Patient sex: F
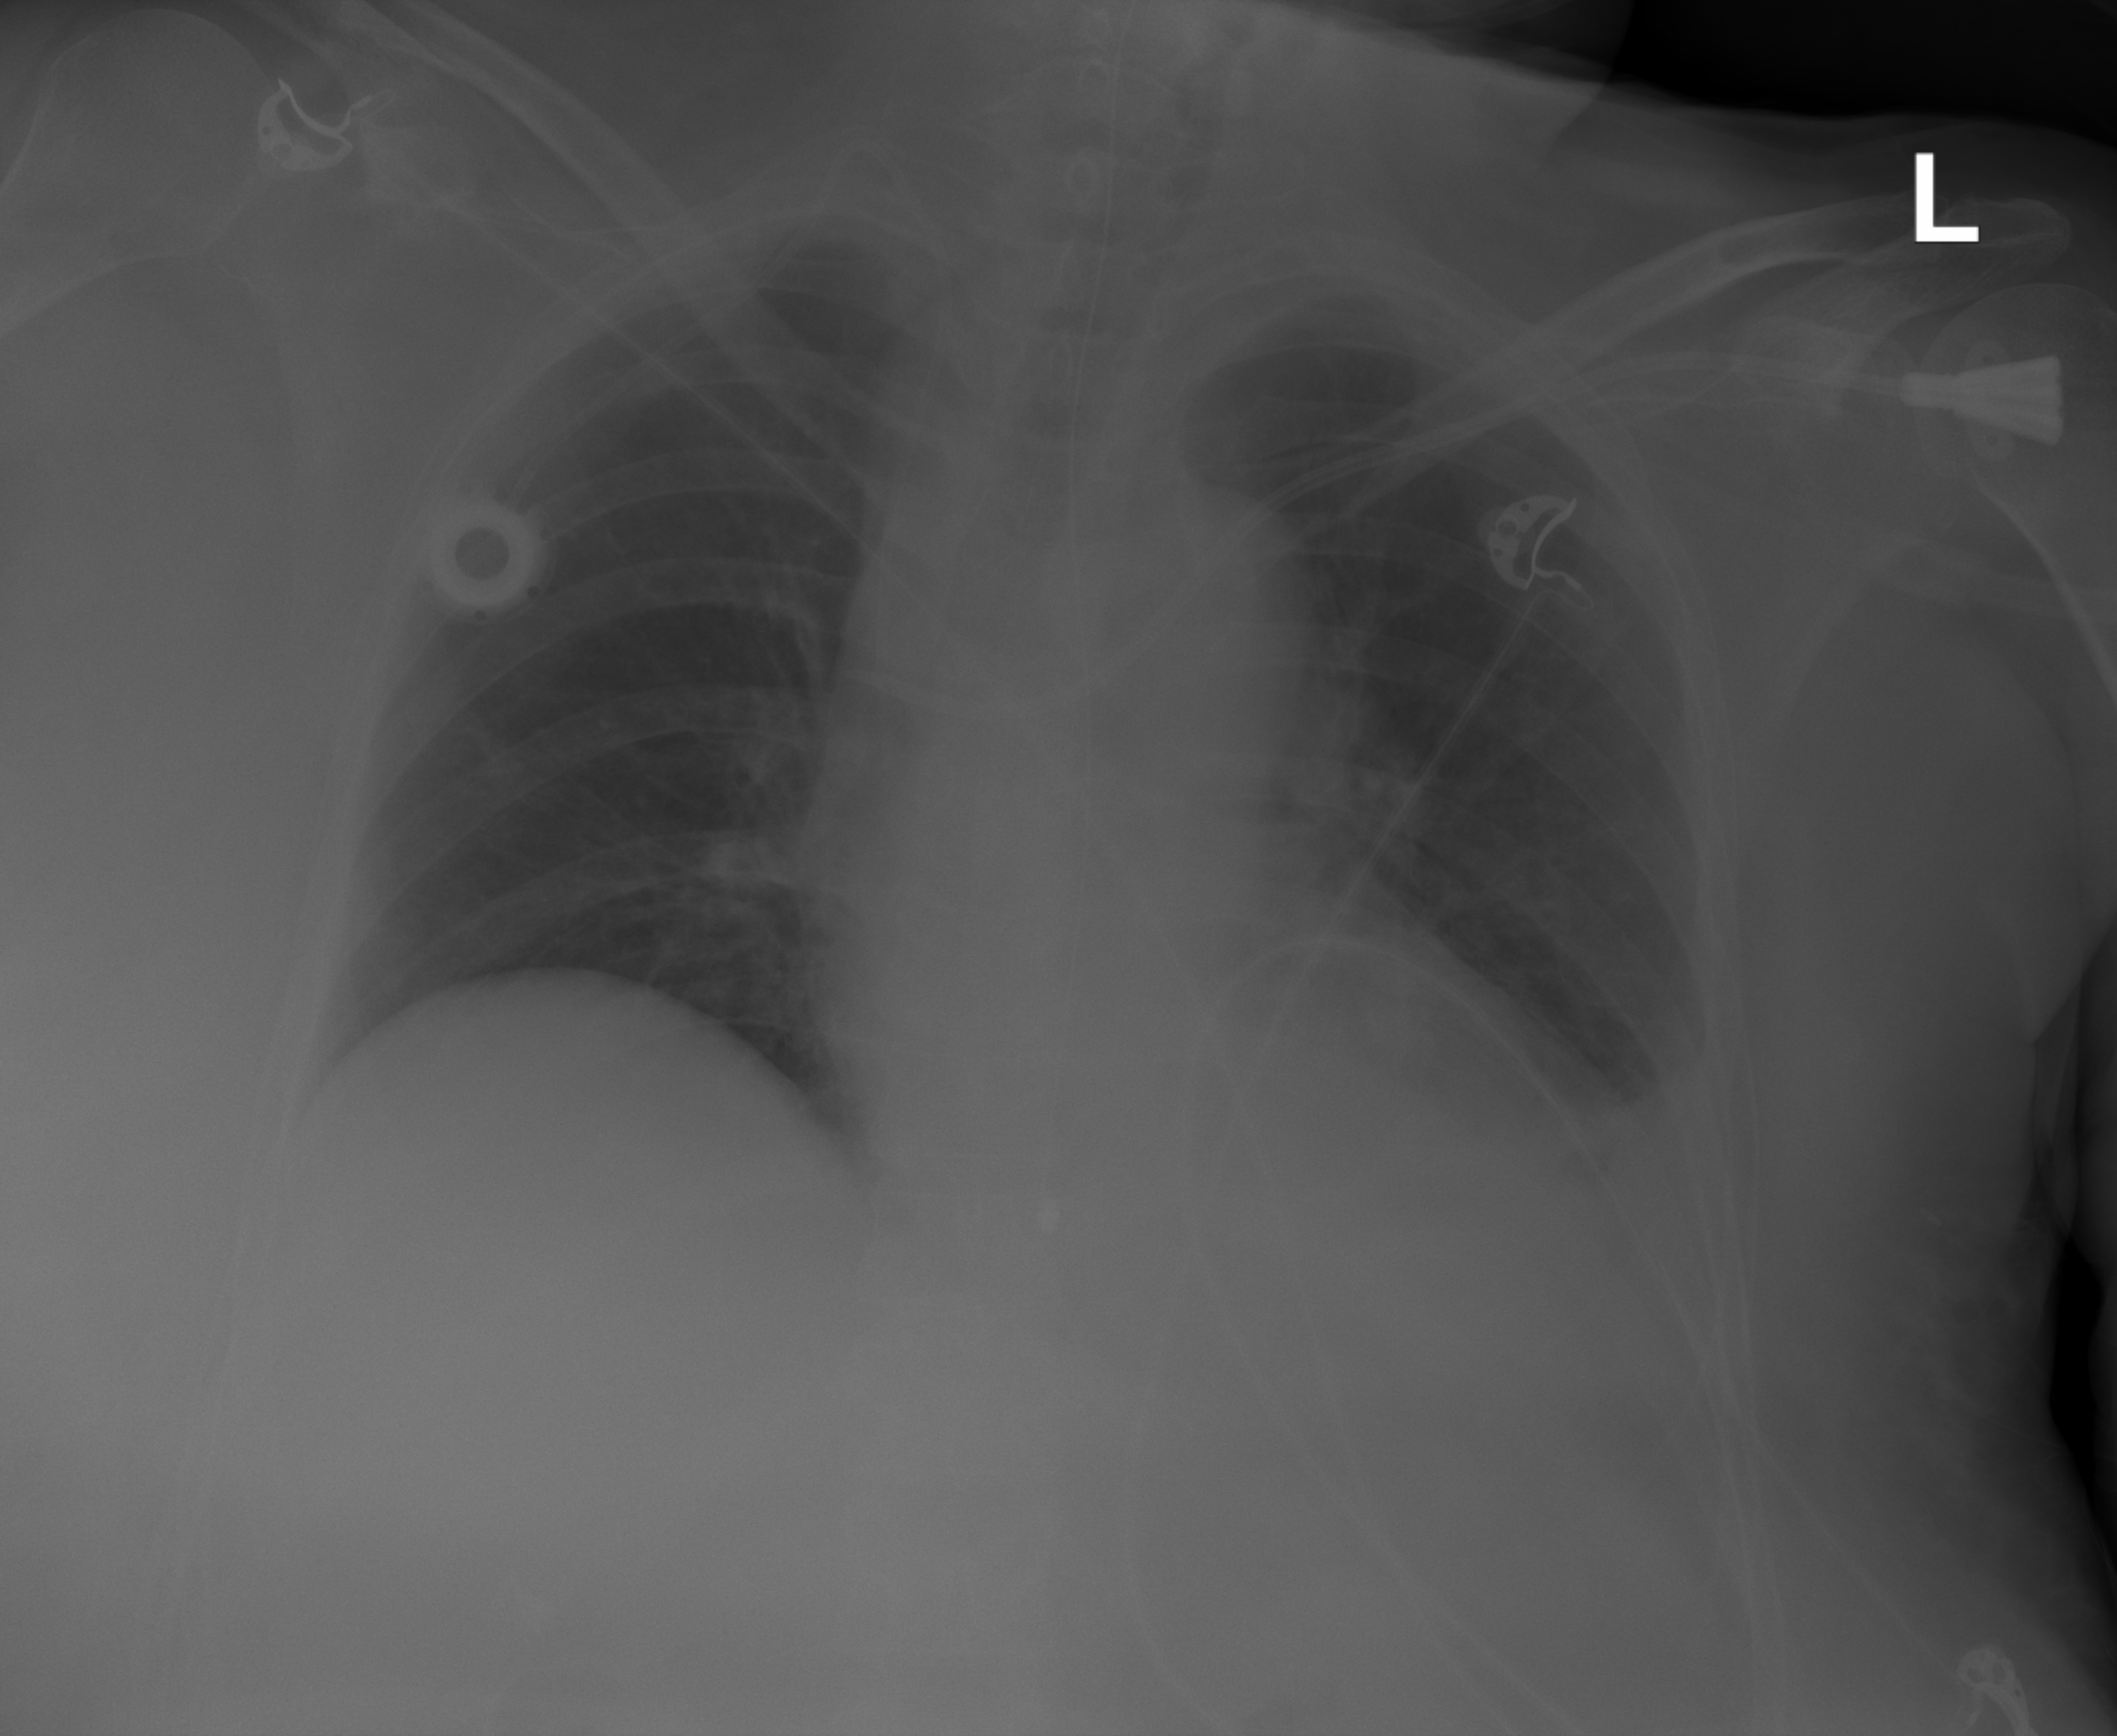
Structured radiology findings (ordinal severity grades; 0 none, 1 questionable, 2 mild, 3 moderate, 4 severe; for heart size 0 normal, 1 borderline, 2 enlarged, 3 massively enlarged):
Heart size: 1
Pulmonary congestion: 0
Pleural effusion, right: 0
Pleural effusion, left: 2
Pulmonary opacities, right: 0
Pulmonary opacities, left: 0
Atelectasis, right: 0
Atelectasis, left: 2